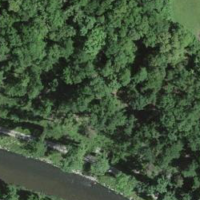
EUNIS habitat code: 41
Species observed at this site:
Hedera helix